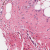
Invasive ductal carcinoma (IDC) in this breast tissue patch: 0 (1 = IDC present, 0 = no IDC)